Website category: sports
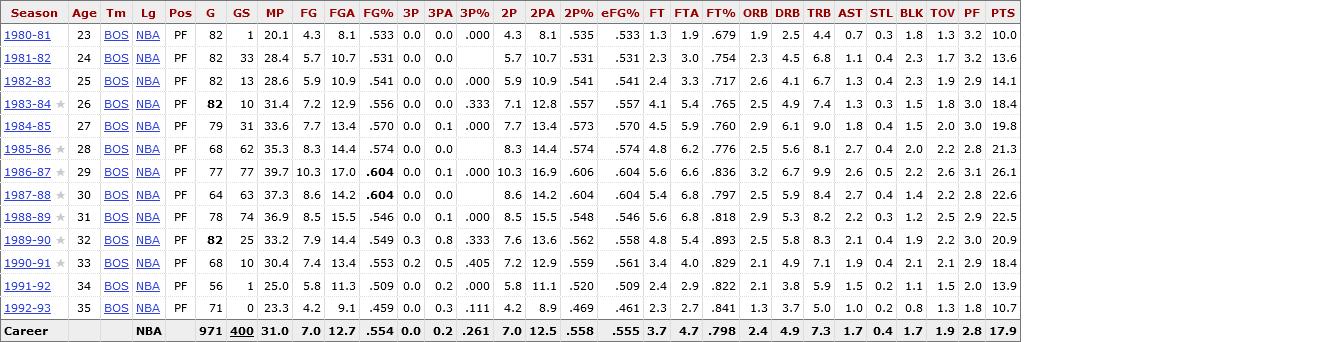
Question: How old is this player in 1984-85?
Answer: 27

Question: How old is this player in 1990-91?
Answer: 33

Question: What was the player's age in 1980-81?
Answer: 23

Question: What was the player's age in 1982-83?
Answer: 25

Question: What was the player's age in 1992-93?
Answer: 35

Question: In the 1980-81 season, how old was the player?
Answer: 23

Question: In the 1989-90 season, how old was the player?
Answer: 32

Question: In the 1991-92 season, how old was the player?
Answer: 34

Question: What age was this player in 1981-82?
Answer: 24

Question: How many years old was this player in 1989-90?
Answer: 32

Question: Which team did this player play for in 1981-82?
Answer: BOS

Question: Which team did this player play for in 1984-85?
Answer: BOS

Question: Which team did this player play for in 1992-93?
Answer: BOS

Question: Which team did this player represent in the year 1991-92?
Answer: BOS

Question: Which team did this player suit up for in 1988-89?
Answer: BOS

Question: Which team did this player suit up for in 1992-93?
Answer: BOS

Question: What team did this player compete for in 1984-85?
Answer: BOS

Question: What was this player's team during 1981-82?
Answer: BOS

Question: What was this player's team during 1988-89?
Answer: BOS

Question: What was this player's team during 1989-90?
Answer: BOS

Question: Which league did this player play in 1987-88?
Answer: NBA

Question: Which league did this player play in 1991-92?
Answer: NBA

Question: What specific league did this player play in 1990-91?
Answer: NBA

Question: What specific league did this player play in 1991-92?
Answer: NBA

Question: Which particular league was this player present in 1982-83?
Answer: NBA

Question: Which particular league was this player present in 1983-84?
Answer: NBA

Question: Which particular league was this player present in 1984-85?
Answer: NBA

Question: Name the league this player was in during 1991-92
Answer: NBA

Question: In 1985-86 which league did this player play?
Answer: NBA

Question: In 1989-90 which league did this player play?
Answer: NBA

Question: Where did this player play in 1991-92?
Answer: NBA

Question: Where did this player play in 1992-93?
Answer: NBA

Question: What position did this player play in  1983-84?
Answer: PF

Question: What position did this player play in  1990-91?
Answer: PF

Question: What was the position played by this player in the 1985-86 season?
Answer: PF

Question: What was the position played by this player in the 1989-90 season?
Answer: PF

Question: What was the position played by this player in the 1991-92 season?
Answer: PF

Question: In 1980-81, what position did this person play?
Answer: PF

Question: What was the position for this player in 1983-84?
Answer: PF

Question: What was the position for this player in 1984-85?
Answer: PF

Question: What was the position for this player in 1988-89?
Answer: PF

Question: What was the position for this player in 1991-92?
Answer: PF

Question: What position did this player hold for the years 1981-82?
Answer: PF

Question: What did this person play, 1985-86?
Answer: PF

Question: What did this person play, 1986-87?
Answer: PF

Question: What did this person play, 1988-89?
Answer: PF

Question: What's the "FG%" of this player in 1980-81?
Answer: .533

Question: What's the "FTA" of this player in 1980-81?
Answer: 1.9

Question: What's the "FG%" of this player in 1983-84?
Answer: .556

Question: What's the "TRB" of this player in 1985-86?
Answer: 8.1

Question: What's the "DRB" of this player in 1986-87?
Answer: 6.7

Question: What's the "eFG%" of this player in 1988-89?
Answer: .546

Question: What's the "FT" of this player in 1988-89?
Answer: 5.6

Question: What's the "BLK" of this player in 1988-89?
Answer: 1.2

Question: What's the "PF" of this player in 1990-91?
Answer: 2.9

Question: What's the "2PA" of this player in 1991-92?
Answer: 11.1

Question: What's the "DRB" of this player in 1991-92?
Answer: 3.8

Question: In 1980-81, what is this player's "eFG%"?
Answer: .533

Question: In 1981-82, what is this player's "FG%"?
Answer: .531

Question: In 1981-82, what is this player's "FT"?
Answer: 2.3

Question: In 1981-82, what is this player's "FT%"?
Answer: .754

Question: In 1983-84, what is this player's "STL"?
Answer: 0.3

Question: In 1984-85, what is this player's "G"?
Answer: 79

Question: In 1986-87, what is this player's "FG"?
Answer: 10.3